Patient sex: M
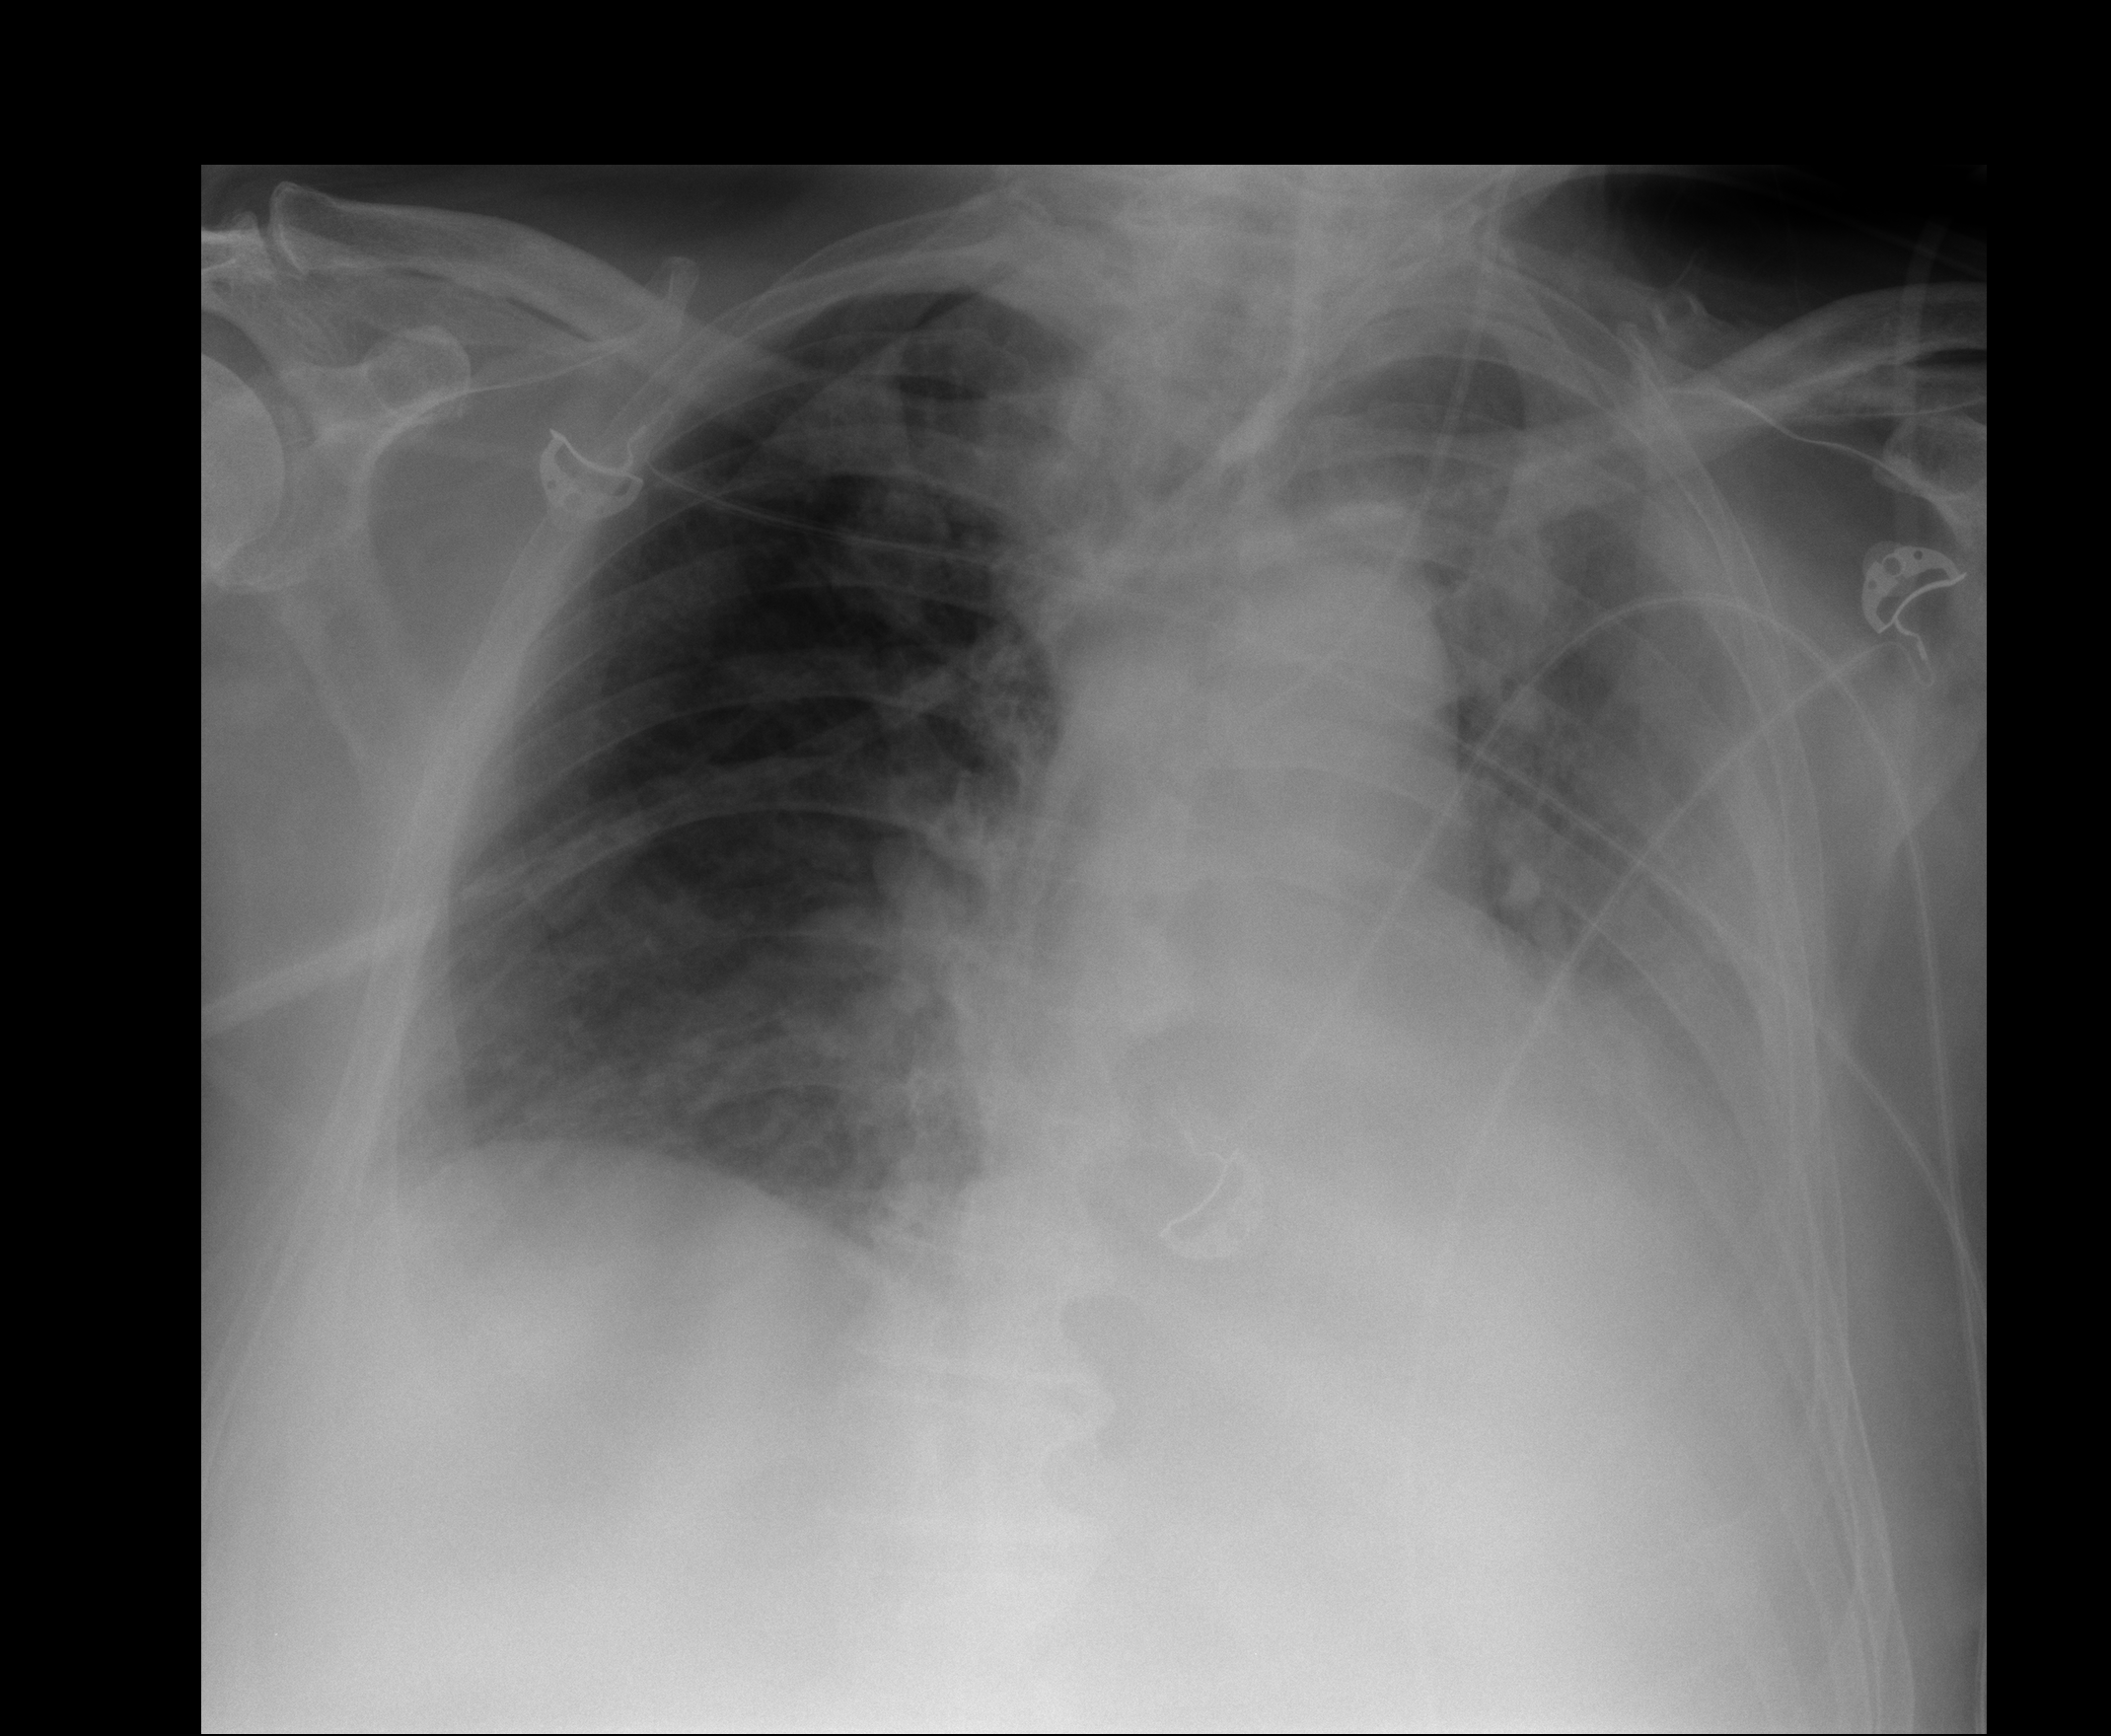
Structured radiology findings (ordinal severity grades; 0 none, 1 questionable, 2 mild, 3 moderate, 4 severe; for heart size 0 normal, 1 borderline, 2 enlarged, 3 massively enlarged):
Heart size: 2
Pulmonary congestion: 2
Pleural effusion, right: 1
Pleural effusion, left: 2
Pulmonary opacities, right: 0
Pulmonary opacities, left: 2
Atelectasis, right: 2
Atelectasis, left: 2